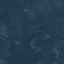
Land use / land cover: Forest